Question: What is the result of this measurement?
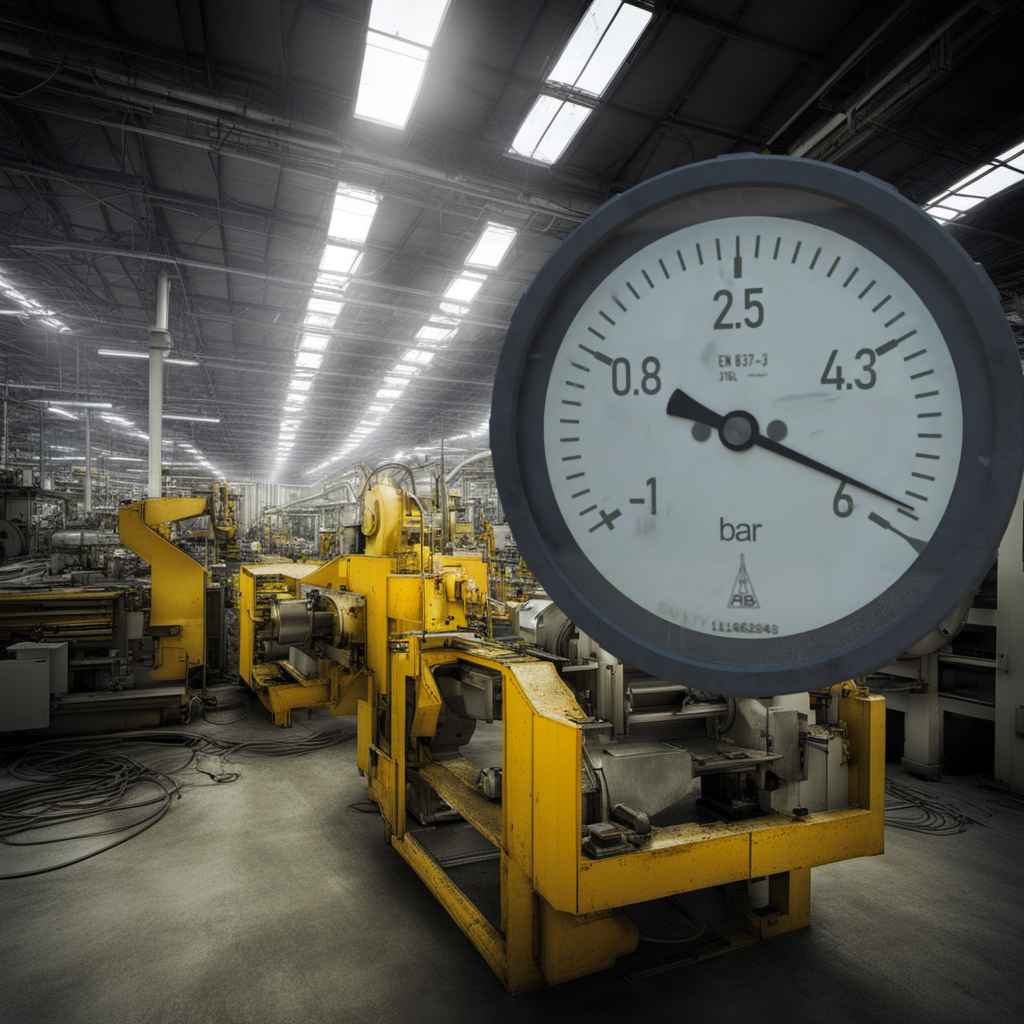
Answer: The result is 5.76
Question: What is the reading range of the measurement in the image?
Answer: The range is from -1 to 6
Question: What is the minimum and maximum value of this measurement?
Answer: The minimum value is -1 and the maximum value is 6